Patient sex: M
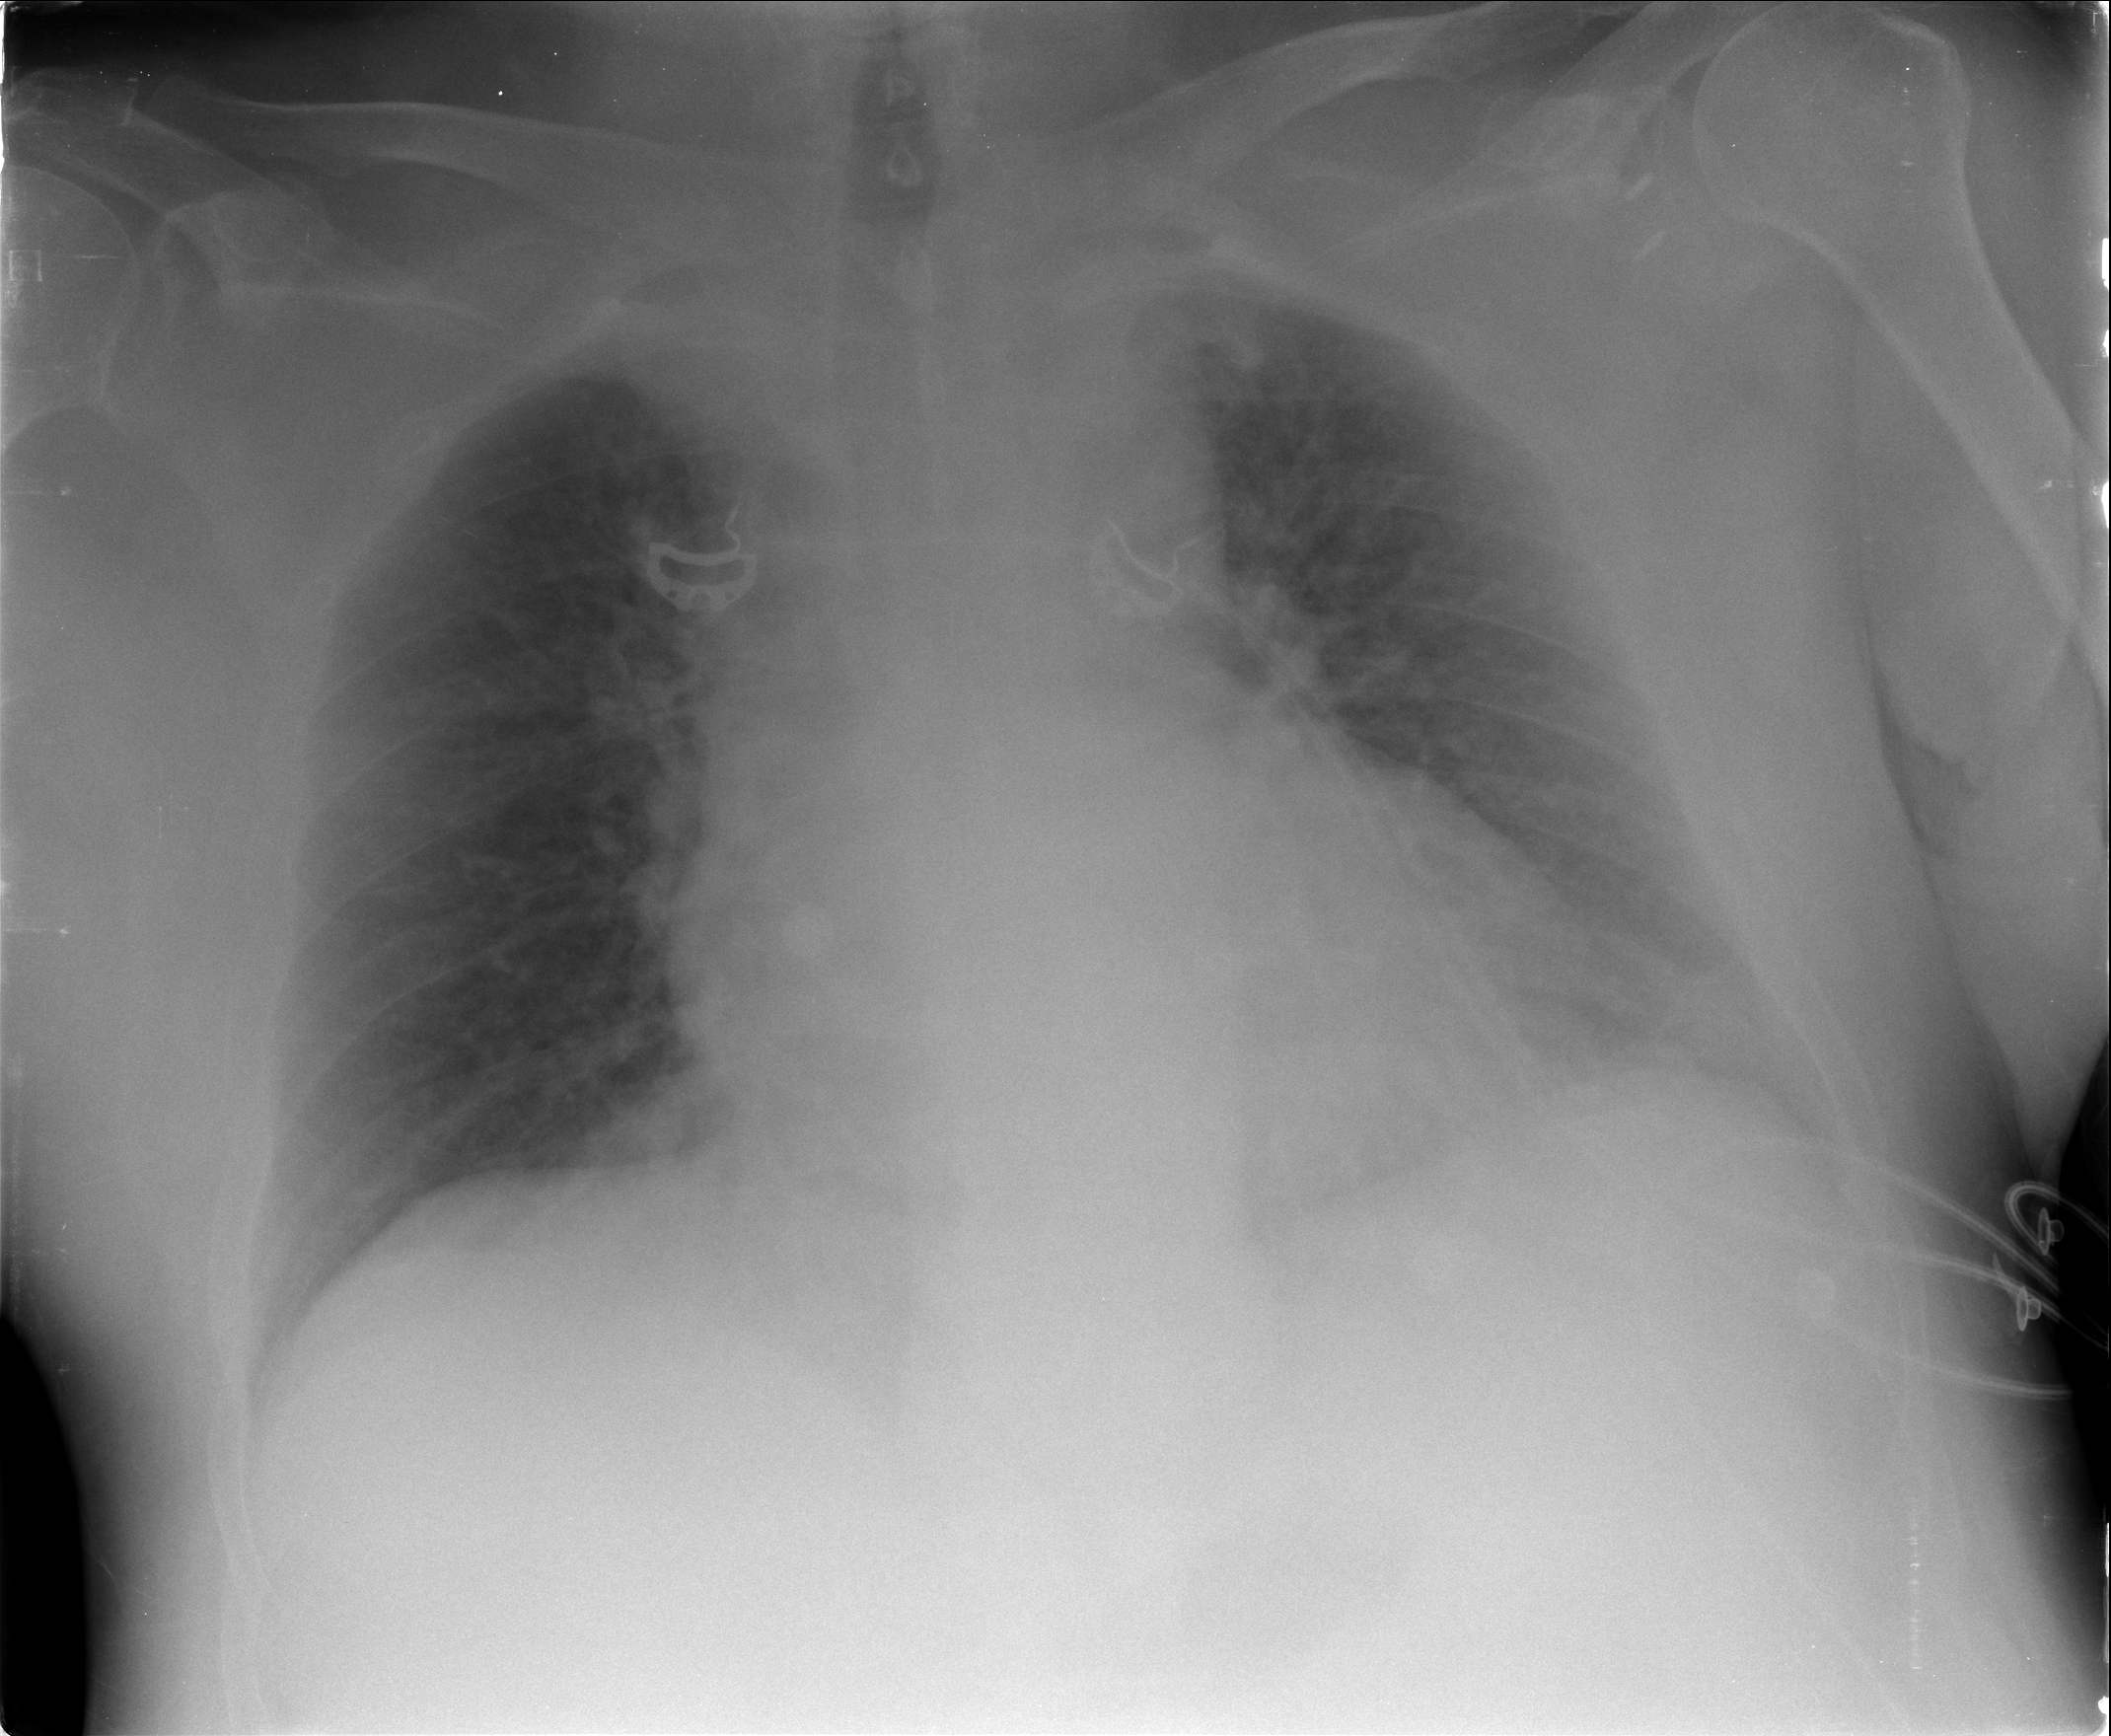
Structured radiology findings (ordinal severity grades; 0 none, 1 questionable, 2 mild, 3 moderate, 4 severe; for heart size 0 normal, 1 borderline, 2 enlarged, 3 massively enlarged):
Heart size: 2
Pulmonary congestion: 2
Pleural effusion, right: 0
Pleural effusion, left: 0
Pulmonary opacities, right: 0
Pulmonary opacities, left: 0
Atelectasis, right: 0
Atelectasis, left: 0